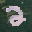
Label: 2